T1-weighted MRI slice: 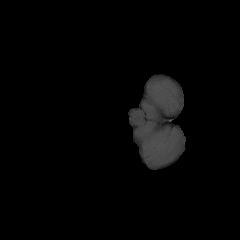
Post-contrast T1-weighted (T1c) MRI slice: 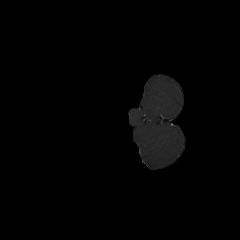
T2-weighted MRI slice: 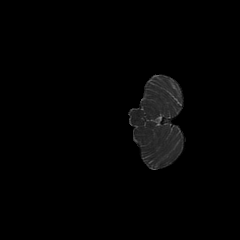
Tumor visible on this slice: no